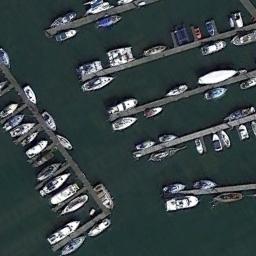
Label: harbor